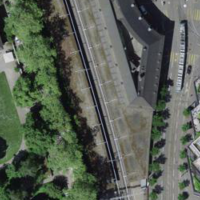
EUNIS habitat code: 54
Species observed at this site:
Bellis perennis
Urtica dioica
Ilex aquifolium